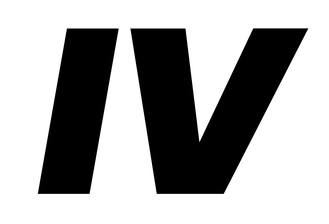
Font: Poppins-BlackItalic